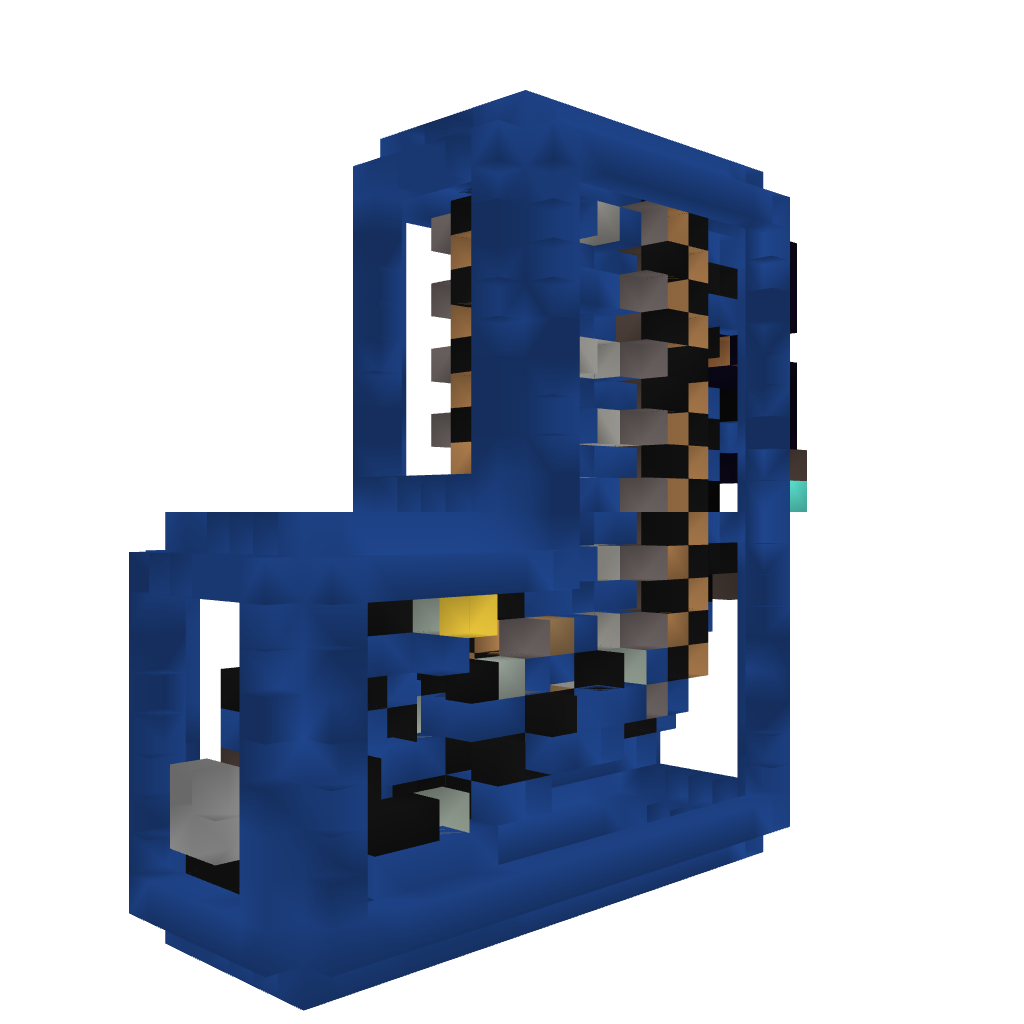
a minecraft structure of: Compact 'Infinite' Counter